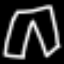
Label: pants